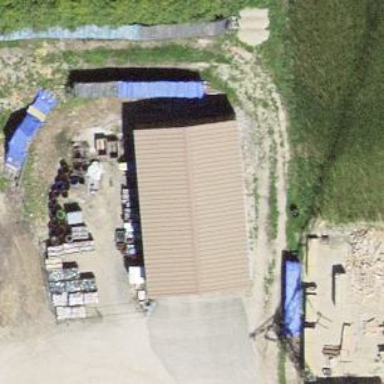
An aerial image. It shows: Garage.